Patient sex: M
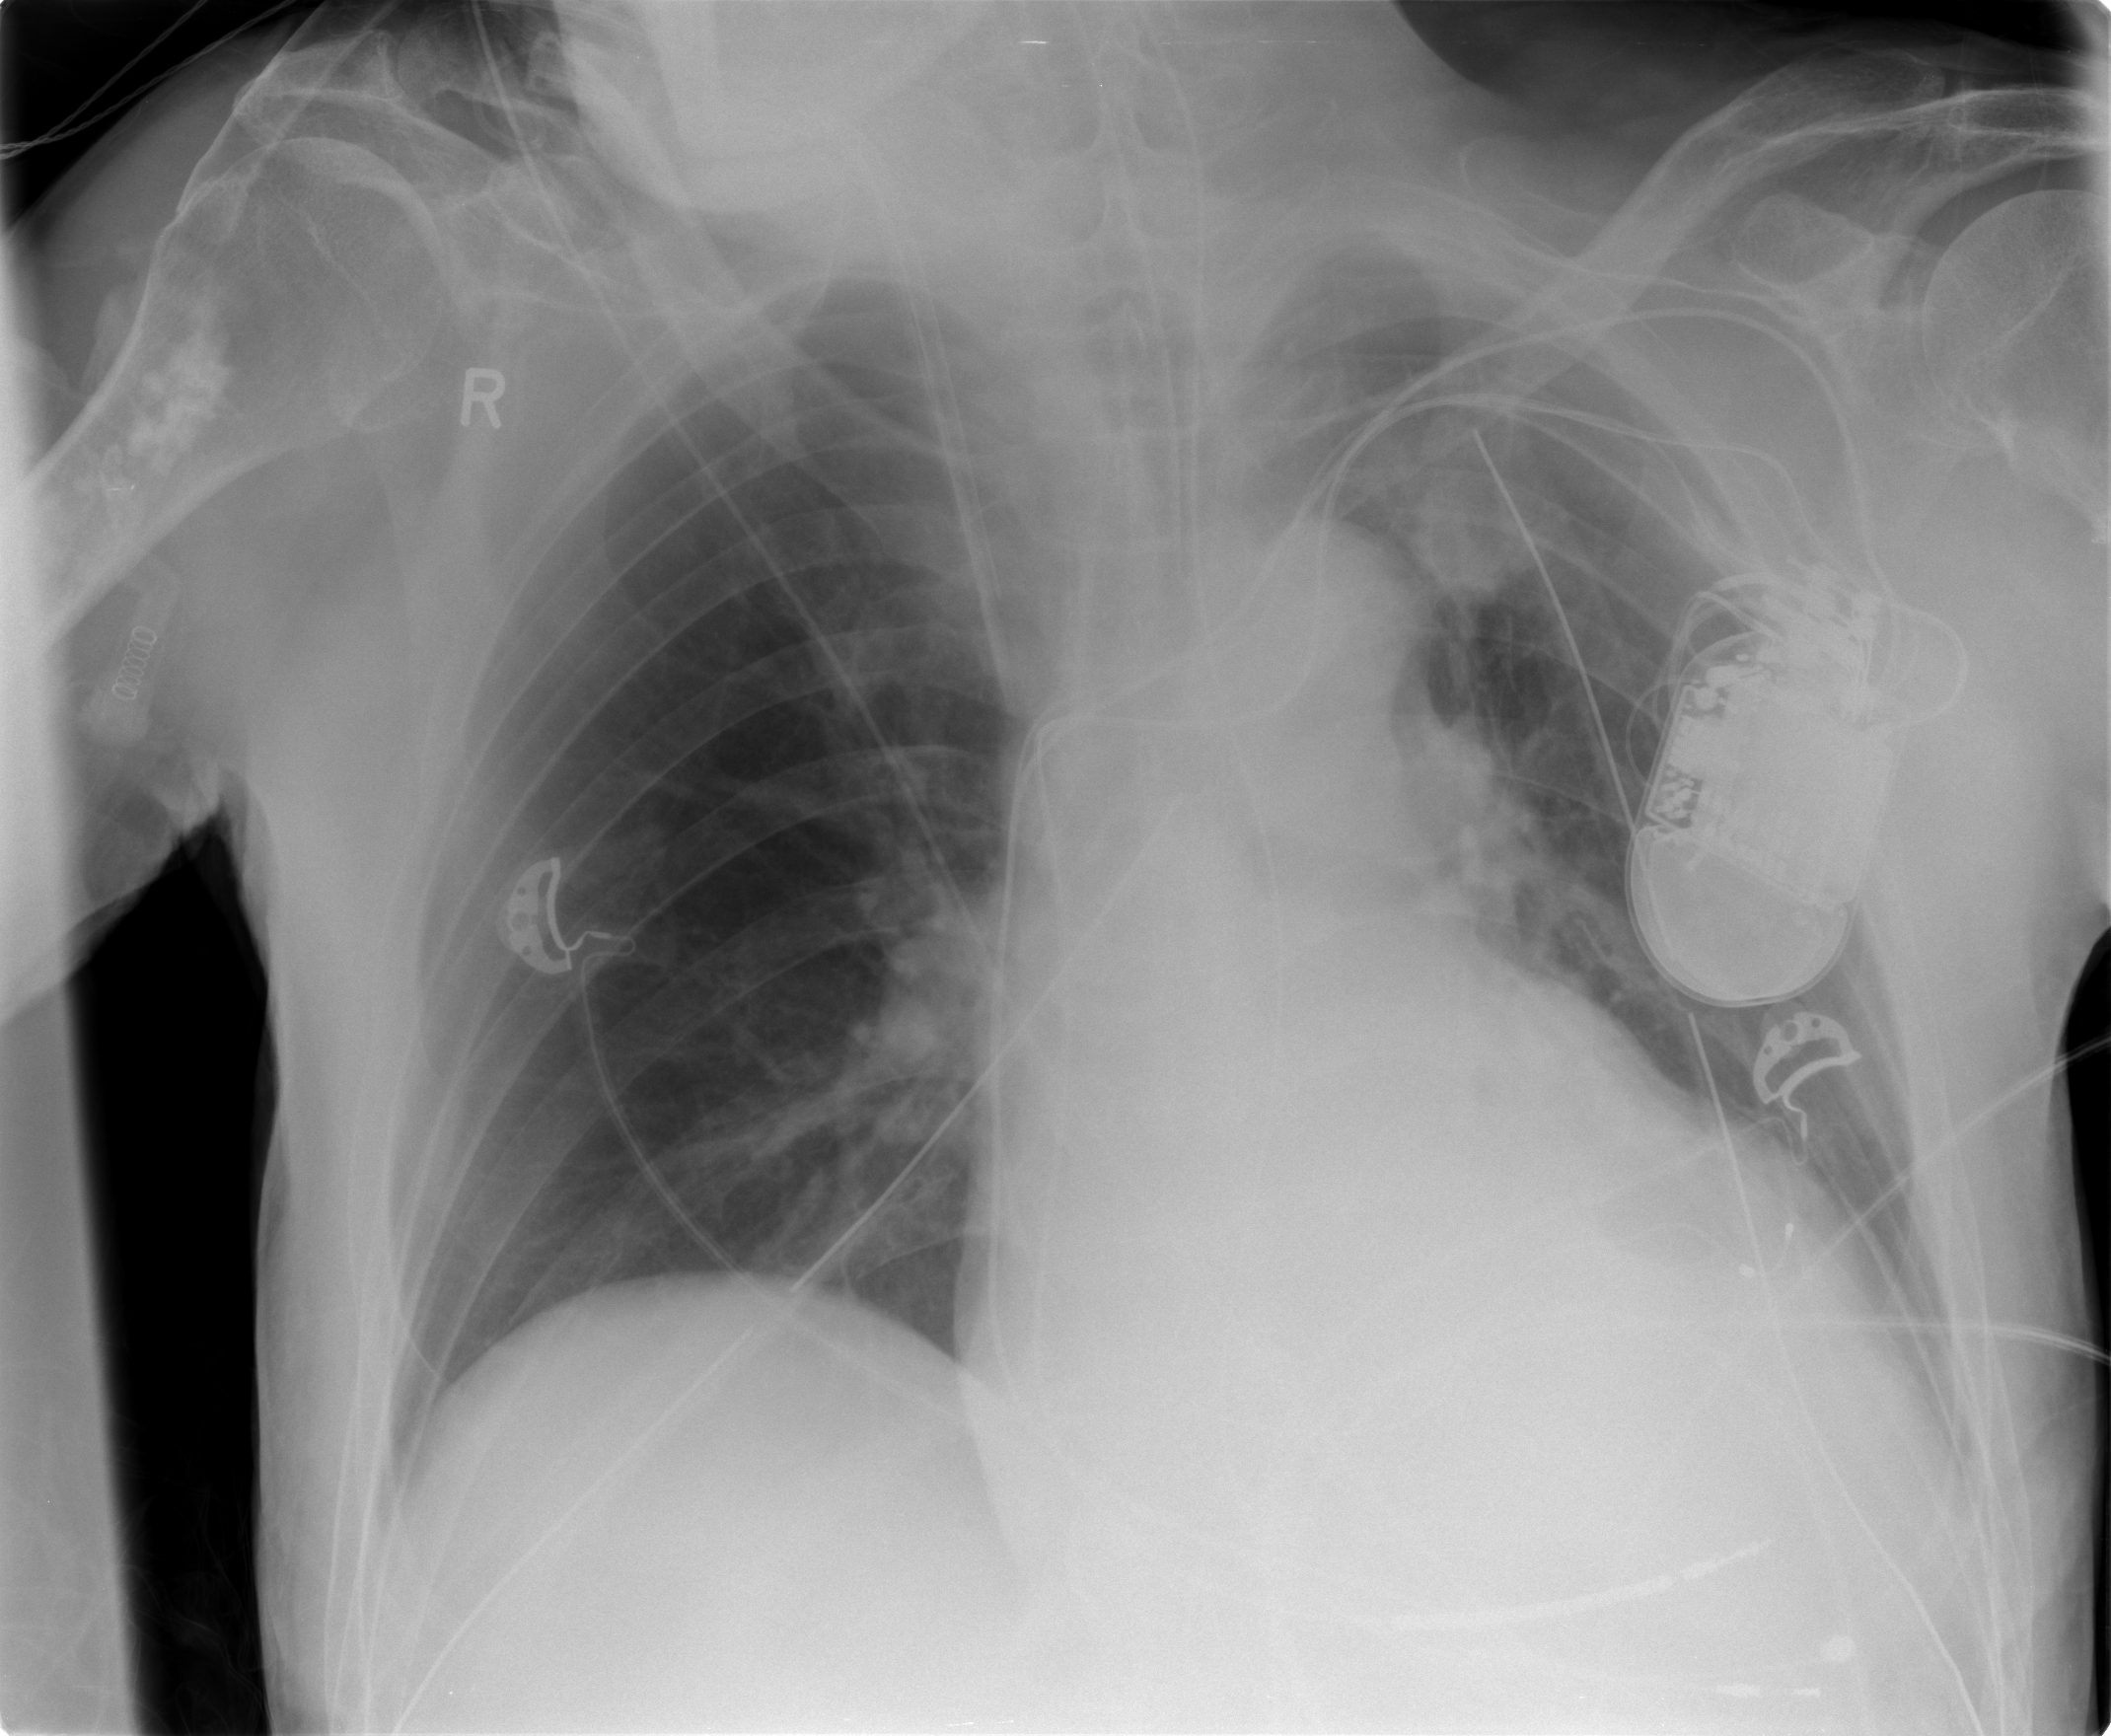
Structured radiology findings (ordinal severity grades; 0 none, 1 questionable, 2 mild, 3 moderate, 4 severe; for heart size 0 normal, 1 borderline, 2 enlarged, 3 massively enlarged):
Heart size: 2
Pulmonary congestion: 0
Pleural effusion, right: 0
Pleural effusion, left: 1
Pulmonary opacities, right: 0
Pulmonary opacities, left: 2
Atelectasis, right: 0
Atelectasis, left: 2